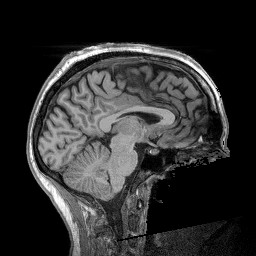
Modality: T1w
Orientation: sagittal
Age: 24
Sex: female